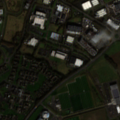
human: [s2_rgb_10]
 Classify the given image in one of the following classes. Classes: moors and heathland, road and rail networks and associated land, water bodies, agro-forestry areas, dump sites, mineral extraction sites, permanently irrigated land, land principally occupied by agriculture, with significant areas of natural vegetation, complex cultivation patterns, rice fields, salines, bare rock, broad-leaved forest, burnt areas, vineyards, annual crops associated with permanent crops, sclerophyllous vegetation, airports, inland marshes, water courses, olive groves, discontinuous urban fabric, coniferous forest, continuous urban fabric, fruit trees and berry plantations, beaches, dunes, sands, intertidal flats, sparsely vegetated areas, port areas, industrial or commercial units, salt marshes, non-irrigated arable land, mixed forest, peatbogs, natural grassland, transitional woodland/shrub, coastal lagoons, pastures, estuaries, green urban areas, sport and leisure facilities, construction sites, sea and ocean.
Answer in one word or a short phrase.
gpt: discontinuous urban fabric, industrial or commercial units, construction sites, non-irrigated arable land, pastures